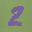
Label: 2